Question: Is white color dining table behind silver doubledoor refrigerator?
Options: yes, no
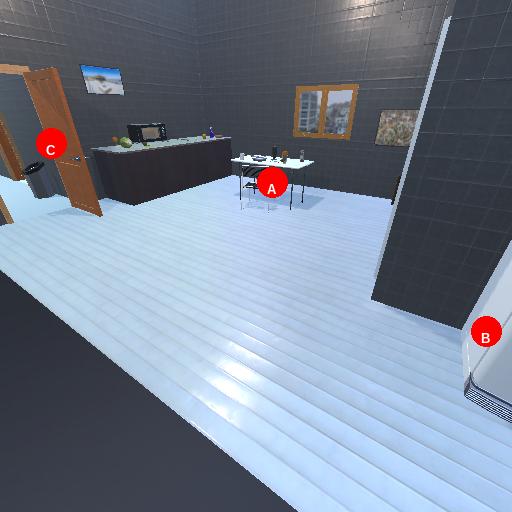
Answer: yes